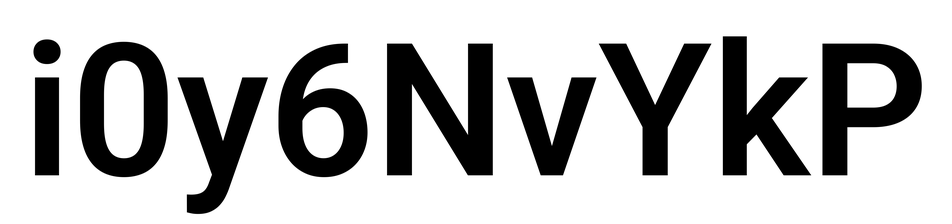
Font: Roboto_SemiBold